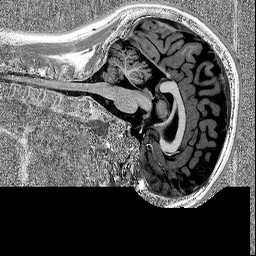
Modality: MP2RAGE
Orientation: sagittal
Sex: female